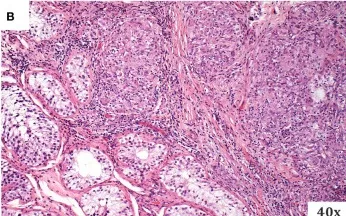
(B-E) demonstrate the typical microscopic structures seen in sarcoidosis when stained with haematoxylin and eosin, particularly confluent non-caseating epithelioid granulomas. Another common trait is the presence of numerous asteroid bodies (white arrows with black outlines). Rich lymphocytic infiltration can also be seen around the granulomas.
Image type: pathology (h&e)